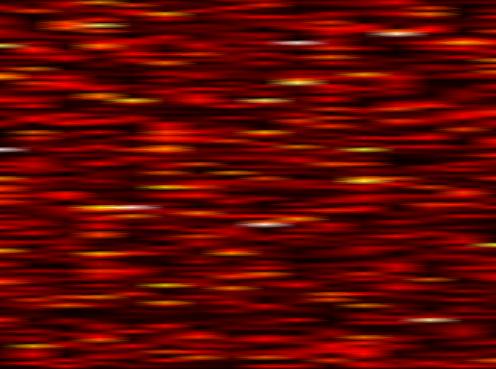
Label: FOFDM